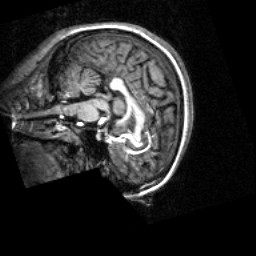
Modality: T1w
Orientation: sagittal
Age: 21
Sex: female